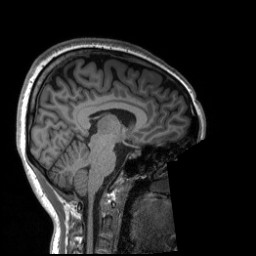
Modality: T1w
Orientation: sagittal